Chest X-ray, AP view. Patient: 27 years old, sex F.
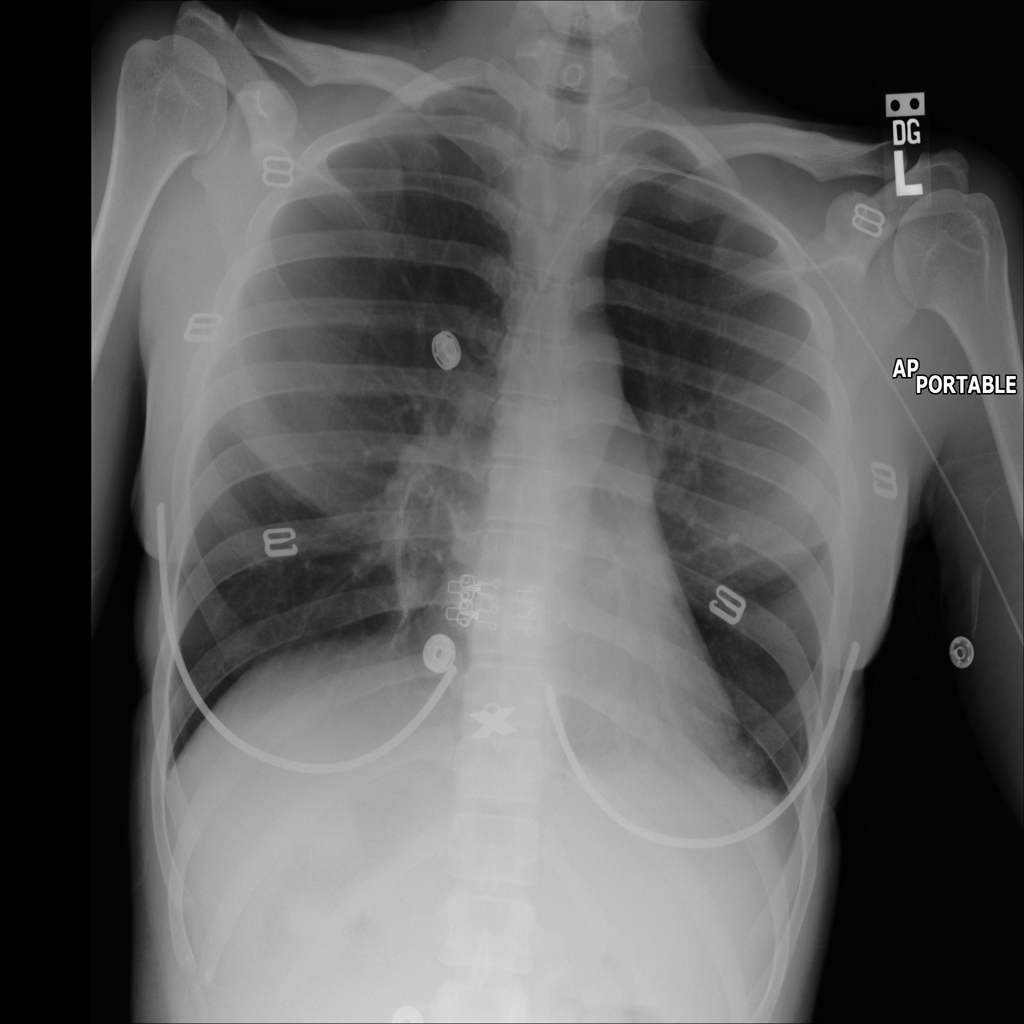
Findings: No Finding